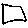
Label: square